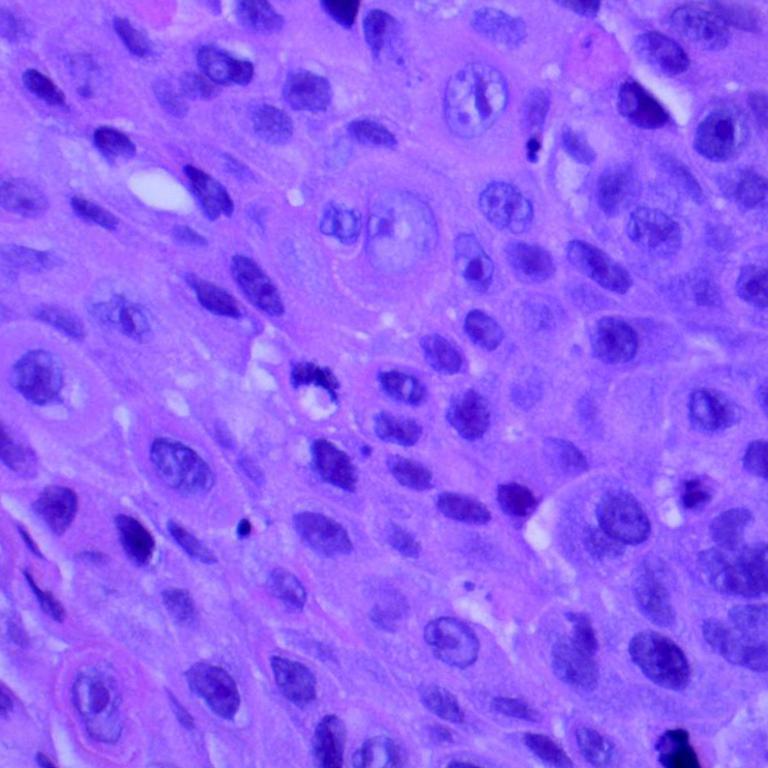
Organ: lung
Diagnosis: squamous carcinomas